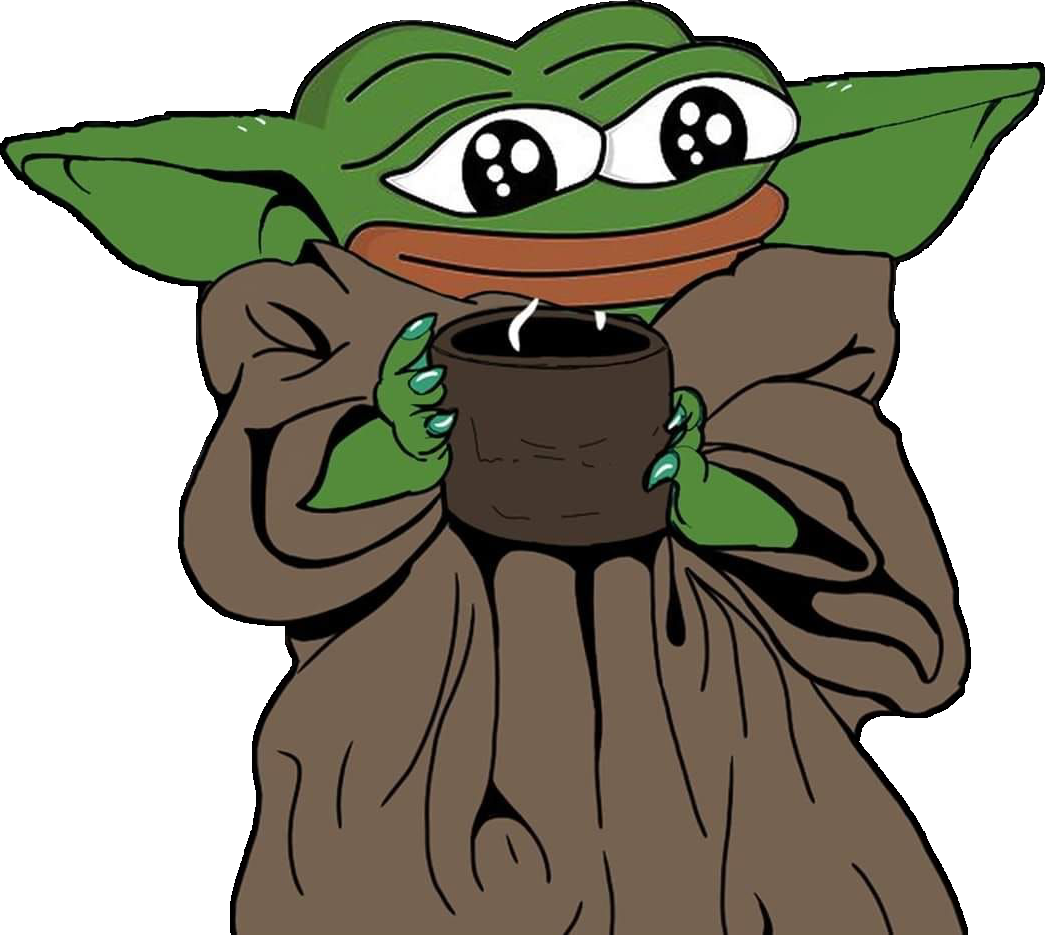
Label: 5_Pepe